Interaction volume radius: 5 \u00c5
Interaction volume height: 20 \u00c5
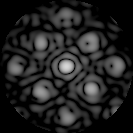
Disorder parameter: 0.3266